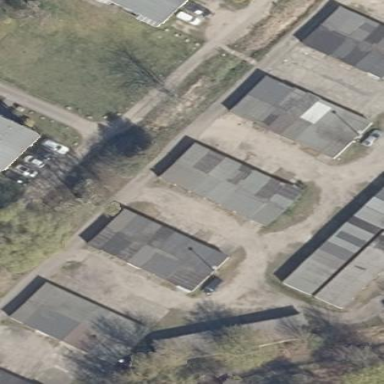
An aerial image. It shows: Garages as the designated land use.